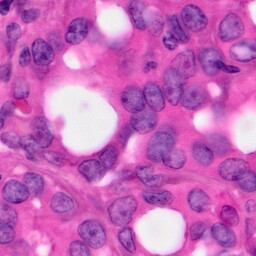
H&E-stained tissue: Pancreatic